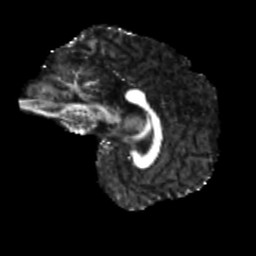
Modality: FA
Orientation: sagittal
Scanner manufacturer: siemens
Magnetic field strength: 3 T
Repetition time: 4 s
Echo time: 0.0594 s